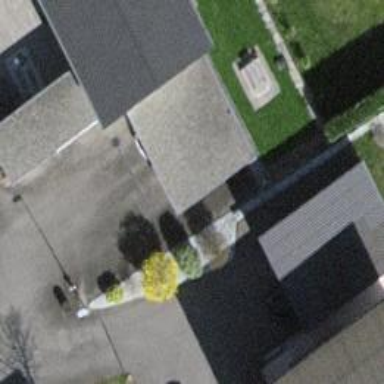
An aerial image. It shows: View of roof of building.